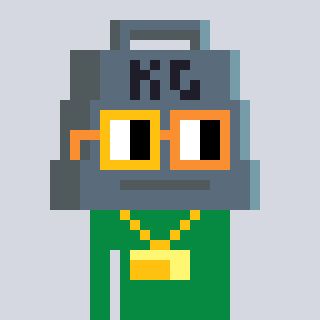
a pixel art character with square yellow and orange glasses, a weight-shaped head and a green-colored body on a cool background